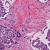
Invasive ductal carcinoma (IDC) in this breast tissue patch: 1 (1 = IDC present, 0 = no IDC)